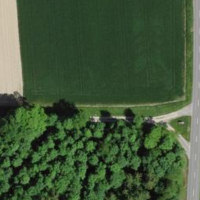
EUNIS habitat code: 52
Species observed at this site:
Ciconia ciconia